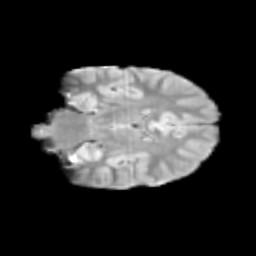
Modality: T2w
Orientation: coronal
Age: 9
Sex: male
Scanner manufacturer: siemens
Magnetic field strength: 3 T
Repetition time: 3.8 s
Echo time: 0.07 s